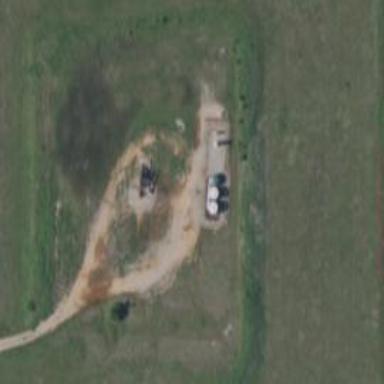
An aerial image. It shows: Storage tank that is man-made.